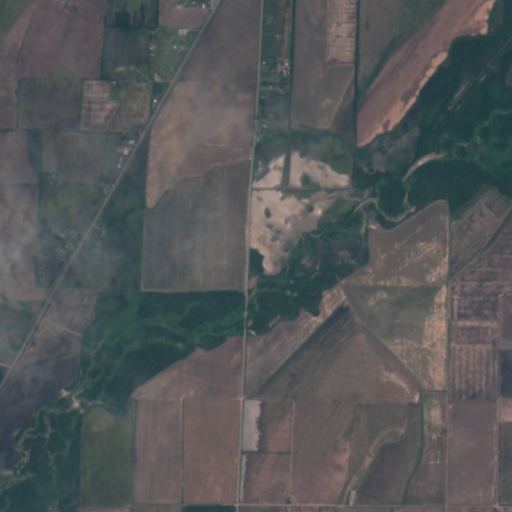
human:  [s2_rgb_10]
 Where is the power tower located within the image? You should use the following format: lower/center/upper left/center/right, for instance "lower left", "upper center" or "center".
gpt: The power tower is located in the lower of the image.
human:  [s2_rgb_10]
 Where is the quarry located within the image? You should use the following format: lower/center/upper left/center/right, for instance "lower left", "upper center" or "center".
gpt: There is no quarry in the image.